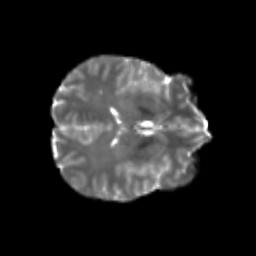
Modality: T2w
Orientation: axial
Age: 24
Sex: male
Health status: healthy
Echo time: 0.074 s